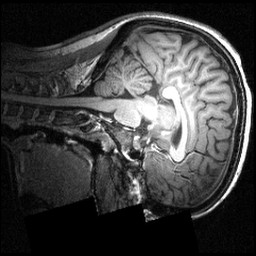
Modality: T1w
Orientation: sagittal
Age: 22
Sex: female
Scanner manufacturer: siemens
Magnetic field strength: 3.951 T
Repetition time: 1.5 s
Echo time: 0.00335 s